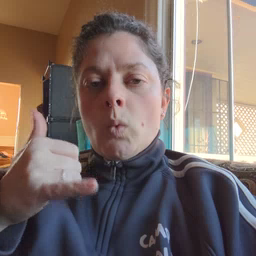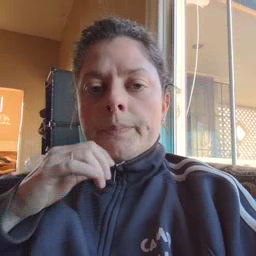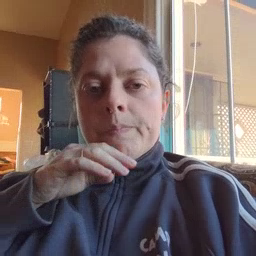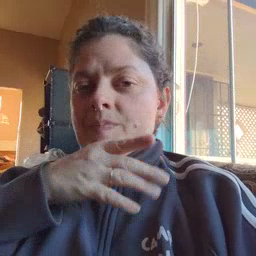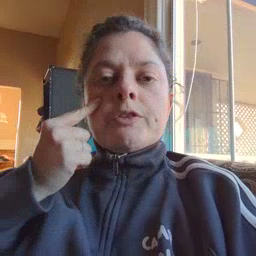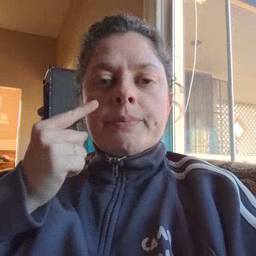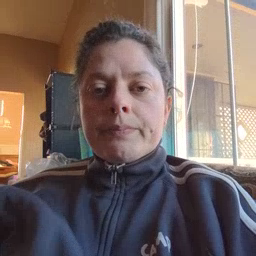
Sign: cheek